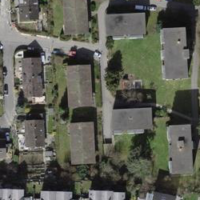
EUNIS habitat code: 54
Species observed at this site:
Sambucus racemosa